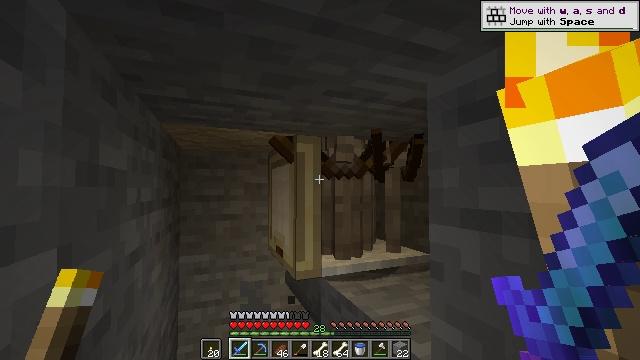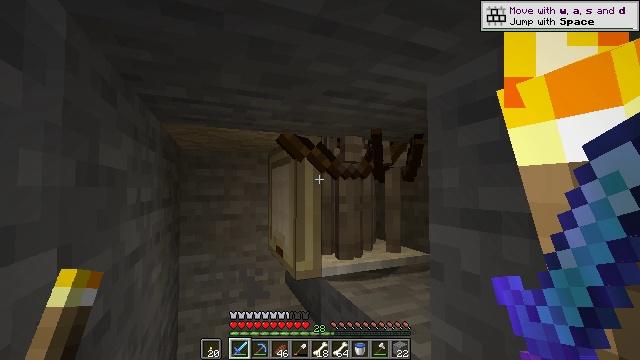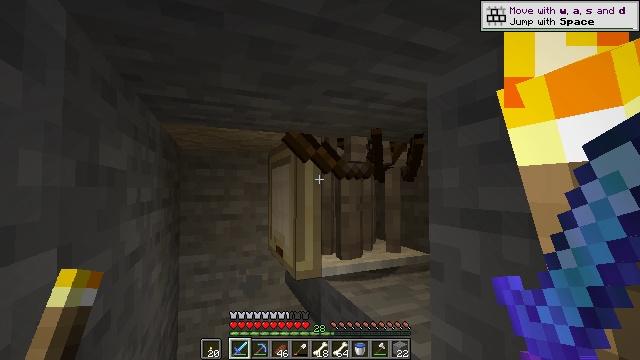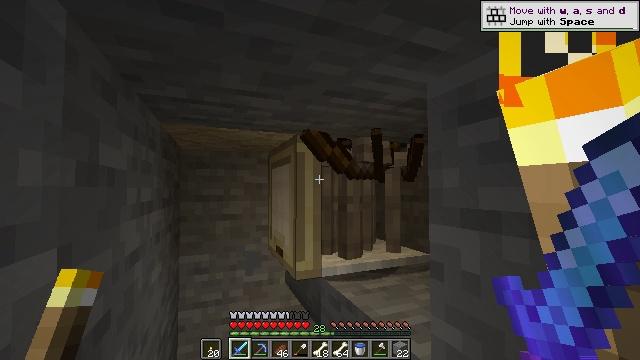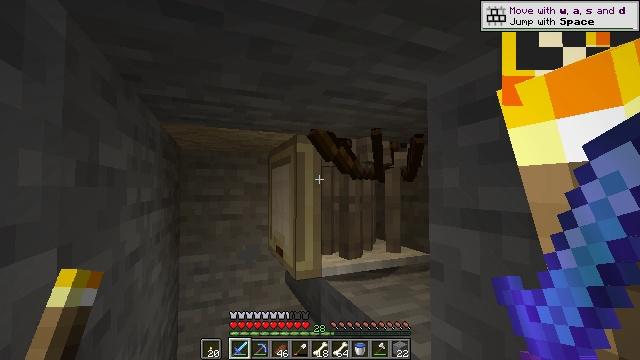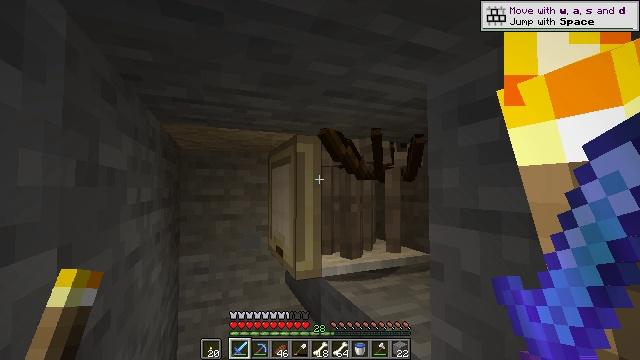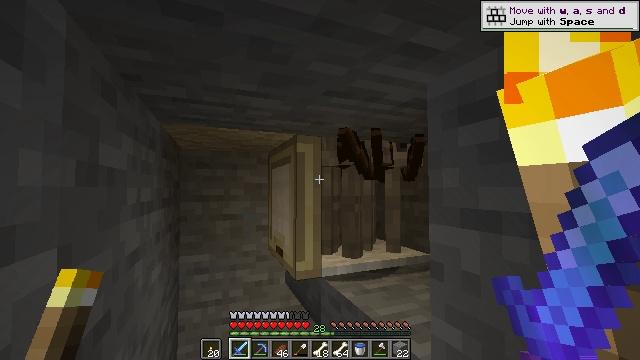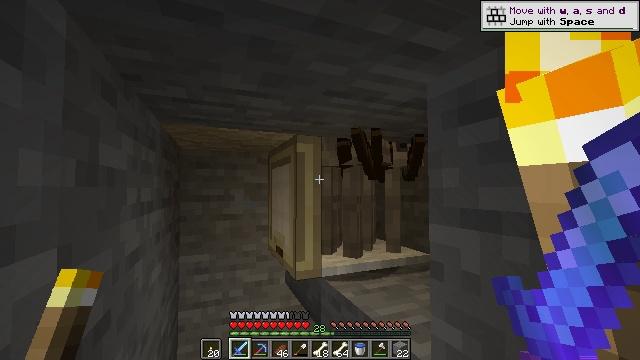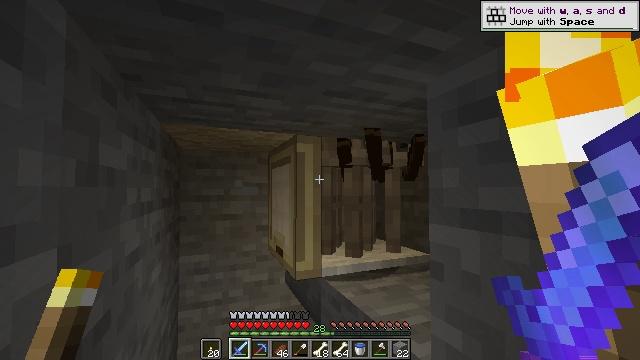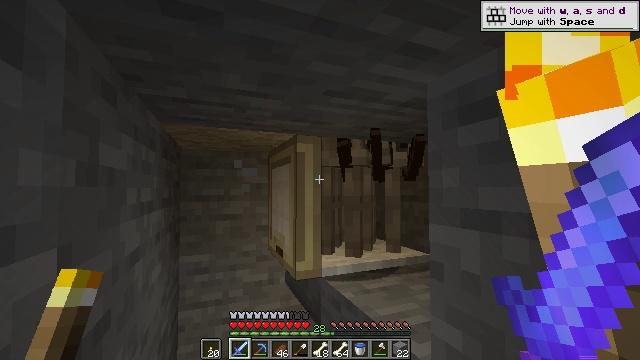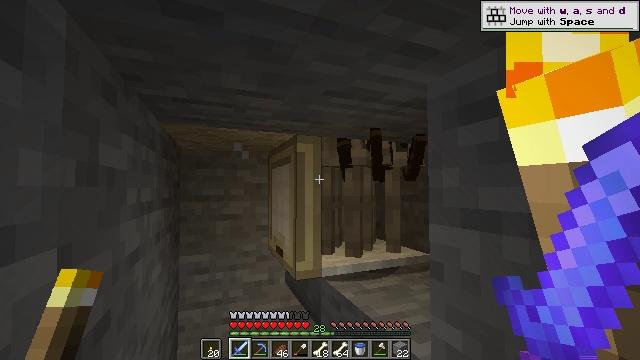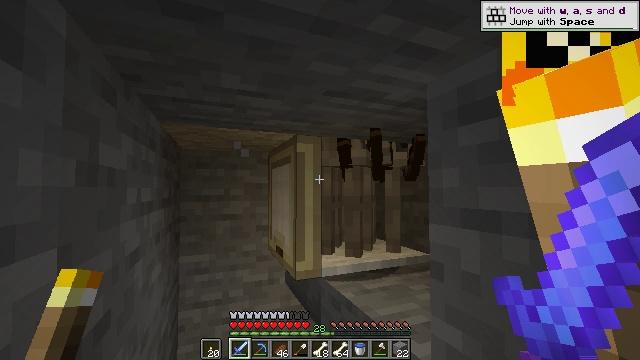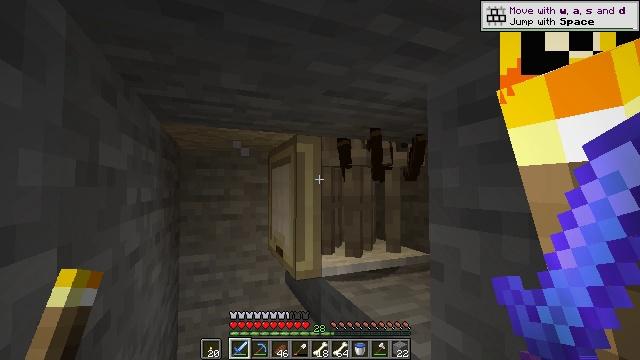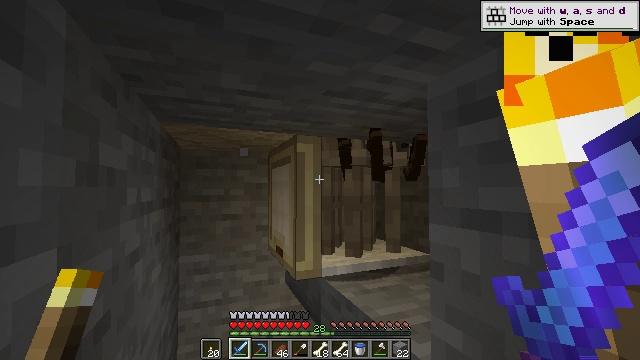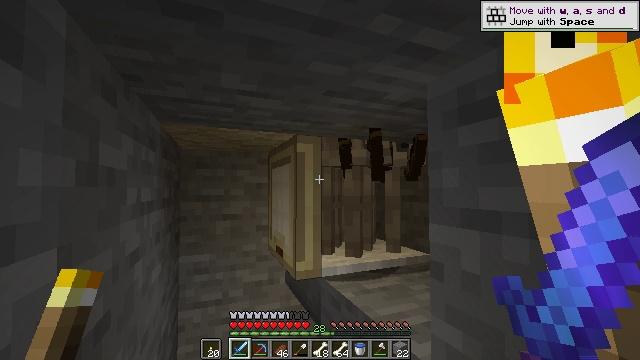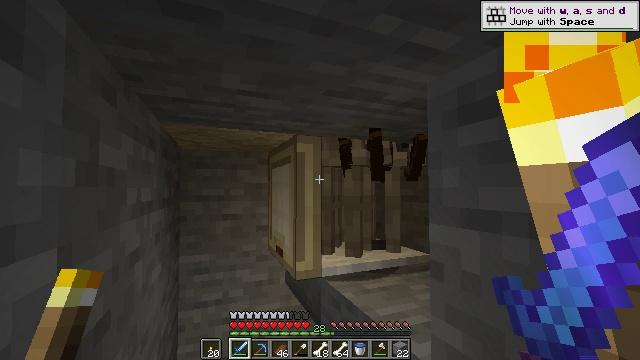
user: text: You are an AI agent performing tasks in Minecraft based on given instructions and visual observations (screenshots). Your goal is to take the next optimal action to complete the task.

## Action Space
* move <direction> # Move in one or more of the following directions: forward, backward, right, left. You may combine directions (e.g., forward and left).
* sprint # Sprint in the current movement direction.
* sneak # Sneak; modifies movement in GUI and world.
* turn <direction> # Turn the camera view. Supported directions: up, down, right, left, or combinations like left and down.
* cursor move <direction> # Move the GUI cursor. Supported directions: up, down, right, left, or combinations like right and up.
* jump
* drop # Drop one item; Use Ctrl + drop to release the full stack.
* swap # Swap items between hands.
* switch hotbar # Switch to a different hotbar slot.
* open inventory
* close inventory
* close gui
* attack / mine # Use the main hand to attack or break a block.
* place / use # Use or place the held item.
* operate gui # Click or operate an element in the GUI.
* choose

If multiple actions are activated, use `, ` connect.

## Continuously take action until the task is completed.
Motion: motion action
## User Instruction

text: Combat the skeleton.
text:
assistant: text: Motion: no_op
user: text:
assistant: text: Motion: no_op
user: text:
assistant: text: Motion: no_op
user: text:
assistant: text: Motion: no_op
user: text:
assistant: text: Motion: no_op
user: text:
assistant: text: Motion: no_op
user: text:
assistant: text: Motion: no_op
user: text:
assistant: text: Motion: no_op
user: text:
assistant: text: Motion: no_op
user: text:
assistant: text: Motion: no_op
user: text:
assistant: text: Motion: no_op
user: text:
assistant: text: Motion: no_op
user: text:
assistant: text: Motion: no_op
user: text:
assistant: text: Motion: no_op
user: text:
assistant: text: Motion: no_op
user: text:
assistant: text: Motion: no_op
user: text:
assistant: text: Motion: no_op
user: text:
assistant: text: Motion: no_op
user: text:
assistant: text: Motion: no_op
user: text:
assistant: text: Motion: no_op
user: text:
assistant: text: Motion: no_op
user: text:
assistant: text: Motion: no_op
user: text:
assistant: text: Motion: no_op
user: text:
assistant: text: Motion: no_op
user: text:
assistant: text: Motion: no_op
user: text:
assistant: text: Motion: no_op
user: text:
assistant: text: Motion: no_op
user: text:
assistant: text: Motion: no_op
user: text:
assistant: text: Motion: no_op
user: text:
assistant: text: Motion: no_op